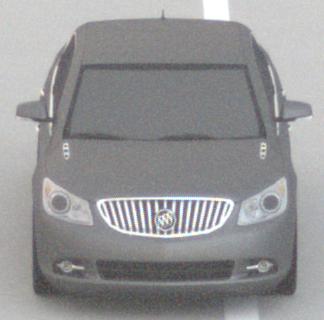
Make: Buick
Model: LaCrosse
Detailed model: Gen. 2
Model produced from: 2009
Model produced until: 2016
Doors: 4
Color: gray
Road condition: dry road
Daytime: night
Contrast: low contrast